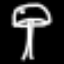
Label: mushroom